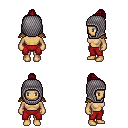
a pixel art fantasy rpg character, female body template, human, tanned skin, leather shoulder armor, red pants, brunette short topknot hairstyle, chain hood, four views (front, back, left, right), 2x2 character sprite sheet, small pixel art, hard edges, no anti-aliasing